Field crop: maize
Growth stage: 2
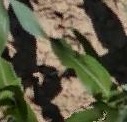
Species: maize